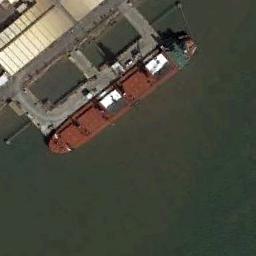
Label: ship